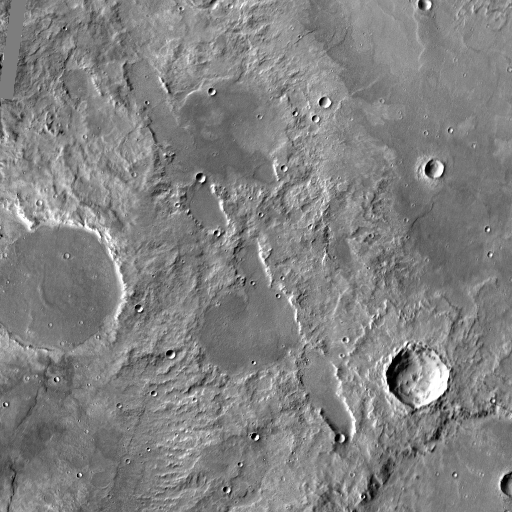
Crater classes present: Background, Other, Layered, Buried, Secondary